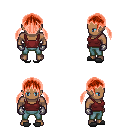
a pixel art fantasy rpg character, male body template, human, dark skin, maroon pirate shirt, teal pants, red twin-tailed hairstyle, metal gloves, gray slippers, four views (front, back, left, right), 2x2 character sprite sheet, small pixel art, hard edges, no anti-aliasing